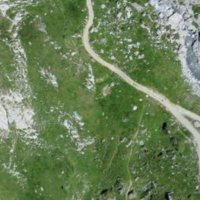
EUNIS habitat code: 26
Species observed at this site:
Dryas octopetala